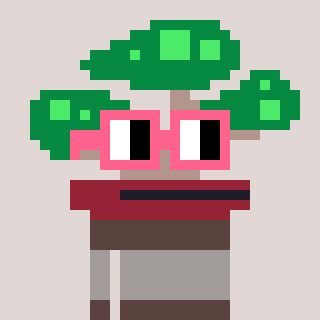
a pixel art character with square pink glasses, a bonsai-shaped head and a darkbrown-colored body on a warm background